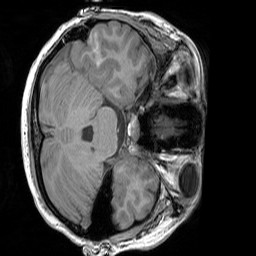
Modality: T1w
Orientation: axial
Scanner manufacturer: siemens
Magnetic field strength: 3 T
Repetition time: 1.83 s
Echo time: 0.00303 s